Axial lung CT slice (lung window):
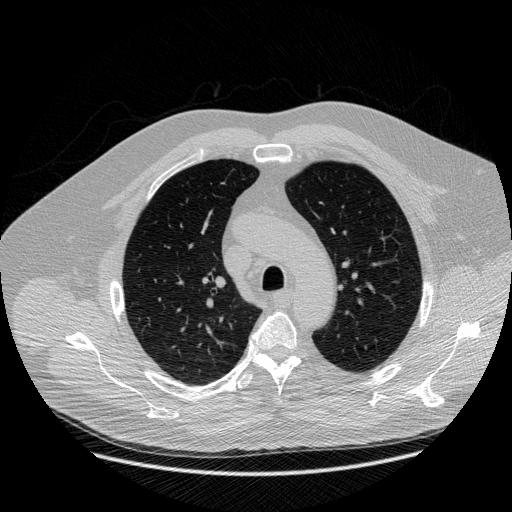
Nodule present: no